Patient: sex F, age 58
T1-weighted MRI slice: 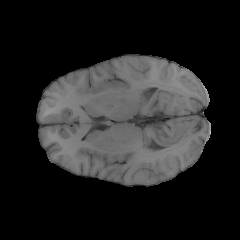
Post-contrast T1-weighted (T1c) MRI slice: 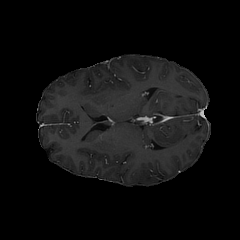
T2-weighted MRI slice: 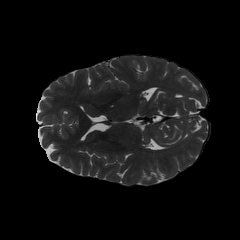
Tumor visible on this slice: no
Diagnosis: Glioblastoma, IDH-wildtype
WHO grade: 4